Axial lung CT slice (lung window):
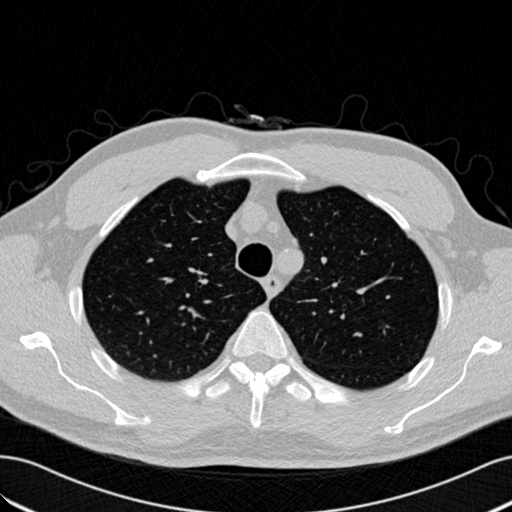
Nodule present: no